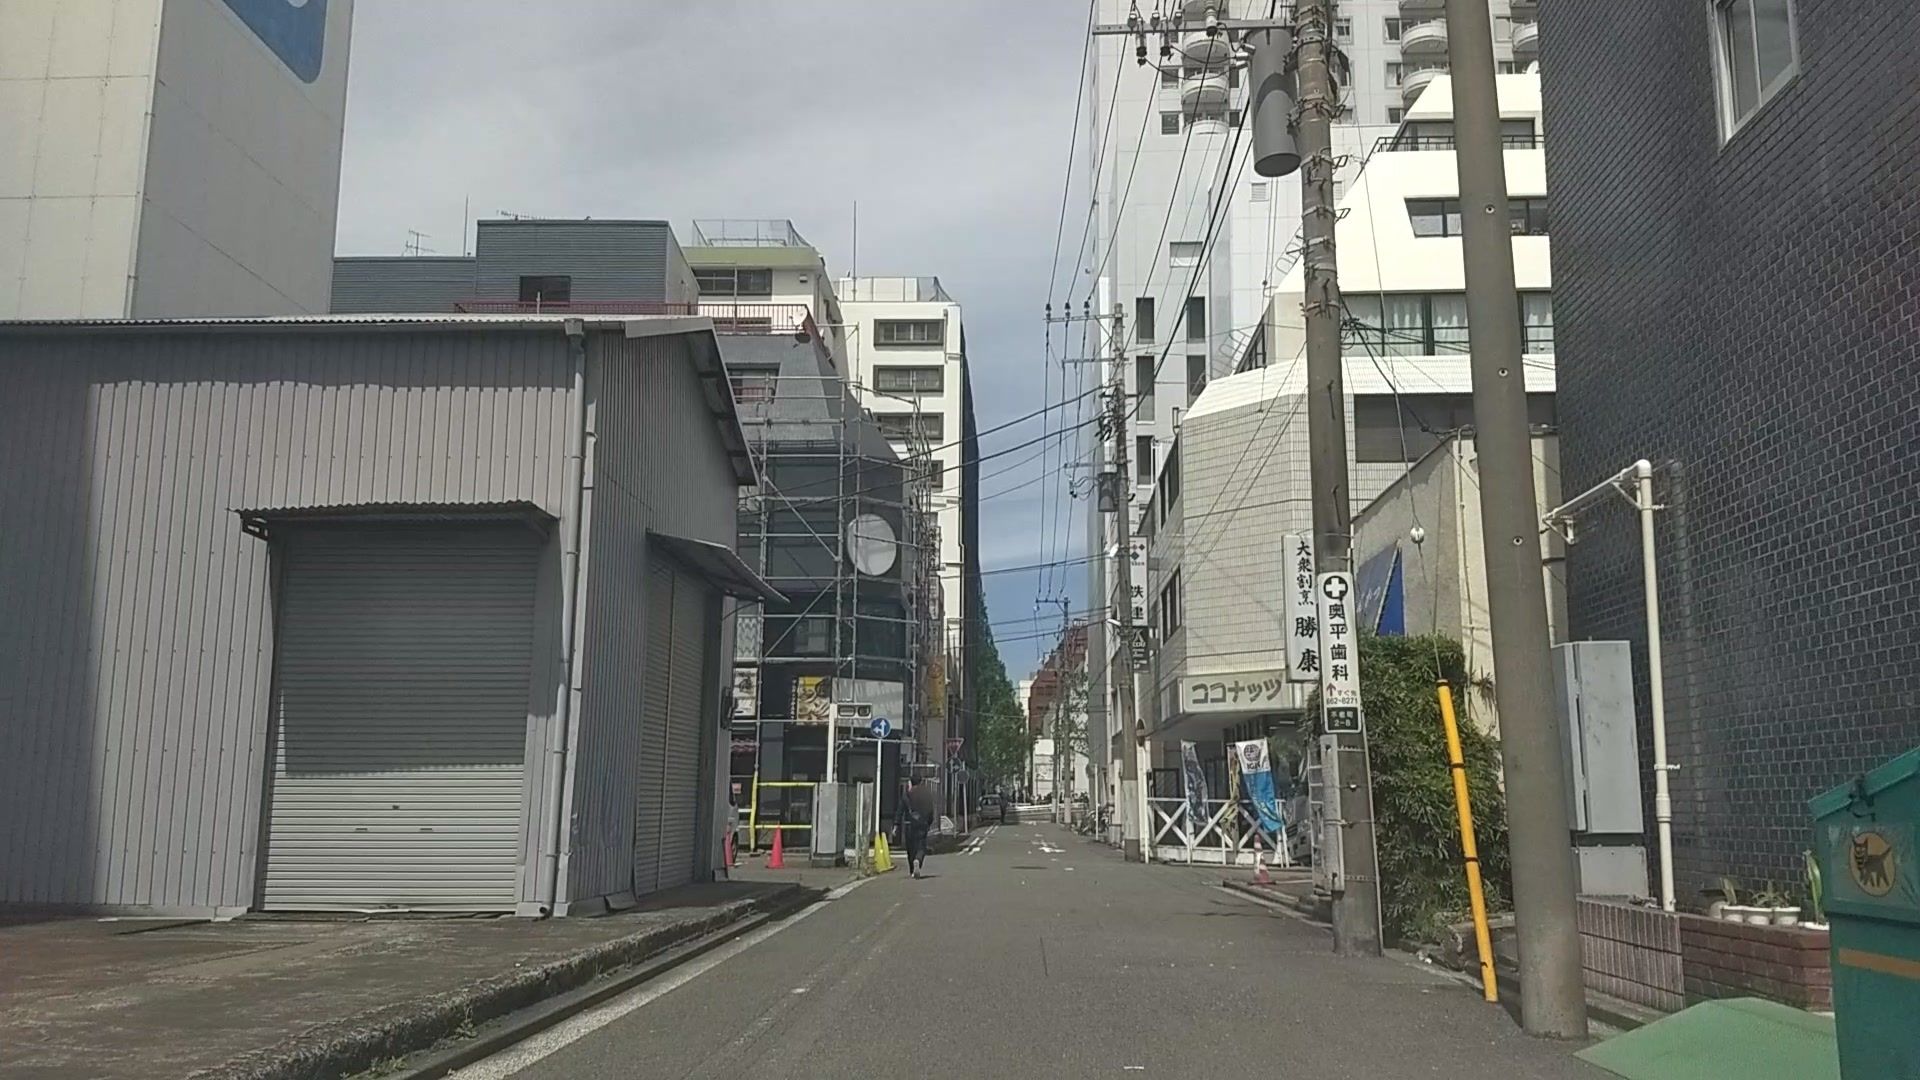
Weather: cloudy
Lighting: day
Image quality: good
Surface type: driving surface
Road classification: residential
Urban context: urban centre
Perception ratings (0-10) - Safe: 2.81, Lively: 6.75, Beautiful: 1.52, Boring: 1.89, Depressing: 5.76, Wealthy: 3.74